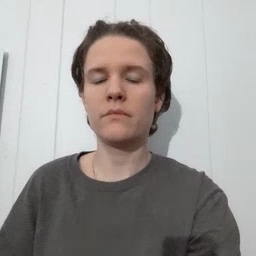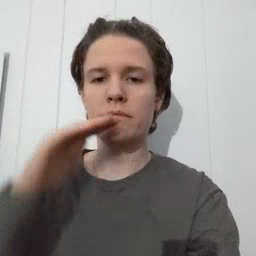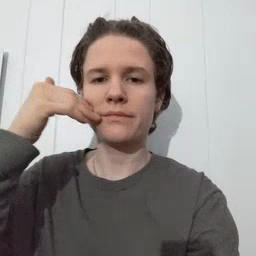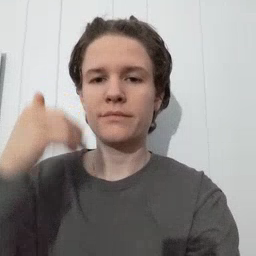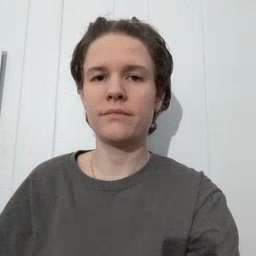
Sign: smile